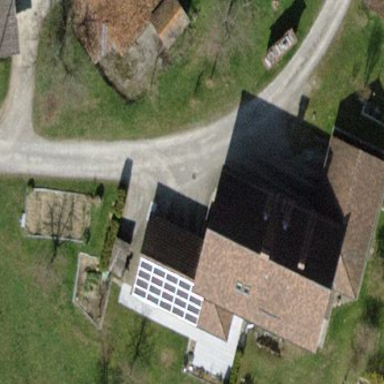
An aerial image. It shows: Semi-detached house with gabled roof.